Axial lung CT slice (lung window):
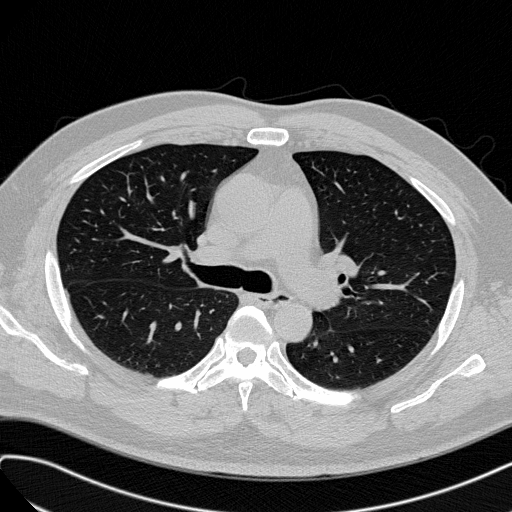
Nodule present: no